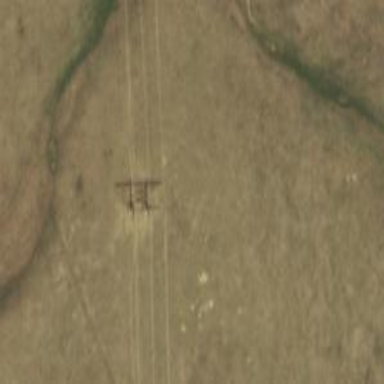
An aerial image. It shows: H-frame power tower with distinctive design.